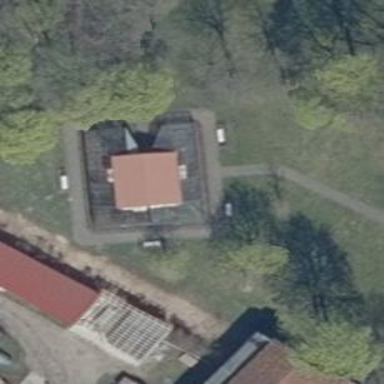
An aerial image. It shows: Building which is aviary in zoo.